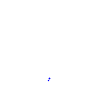
Particle: proton